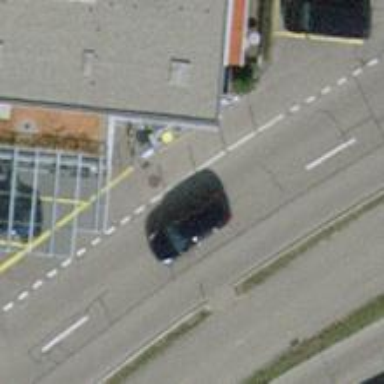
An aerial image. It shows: Post box is visible.